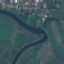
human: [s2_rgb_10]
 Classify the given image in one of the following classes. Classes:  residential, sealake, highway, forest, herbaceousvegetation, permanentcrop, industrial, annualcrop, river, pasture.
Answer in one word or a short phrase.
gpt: River